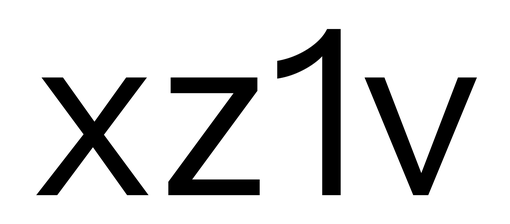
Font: InstrumentSans_Regular